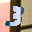
Label: 3